Interaction volume radius: 5 \u00c5
Interaction volume height: 10 \u00c5
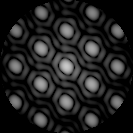
Disorder parameter: 0.002987